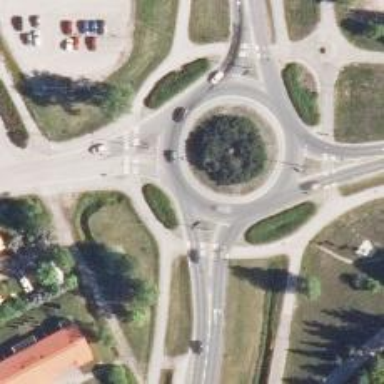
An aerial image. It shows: Secondary road with asphalt surface leading to roundabout.